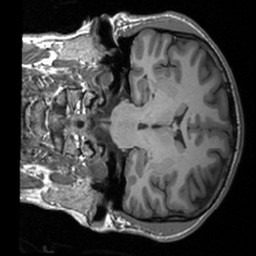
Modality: T1w
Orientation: coronal
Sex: male
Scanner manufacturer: siemens
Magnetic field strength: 3 T
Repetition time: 1.9 s
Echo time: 0.00226 s